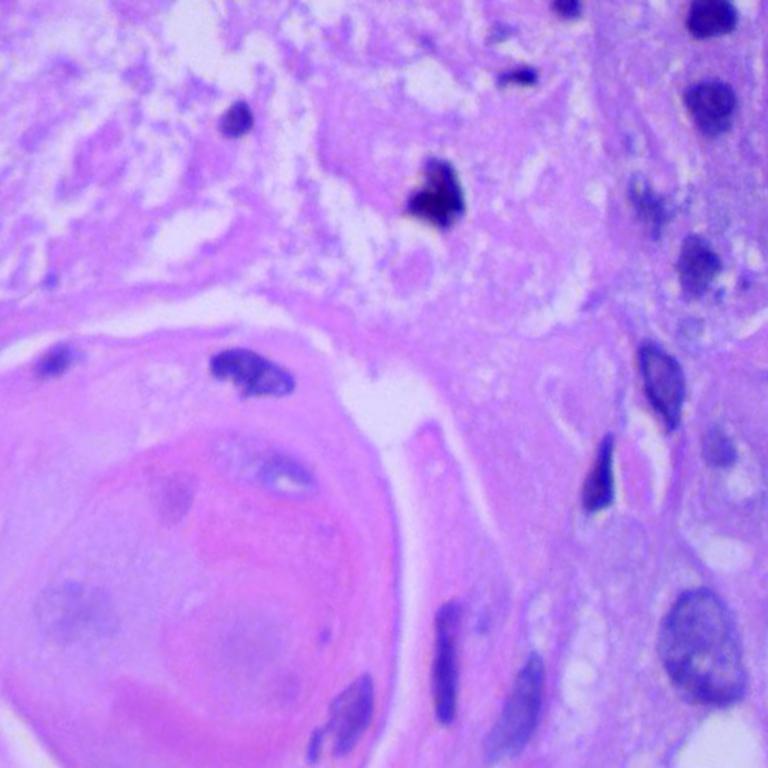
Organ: lung
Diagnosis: squamous carcinomas